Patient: sex M, age 24
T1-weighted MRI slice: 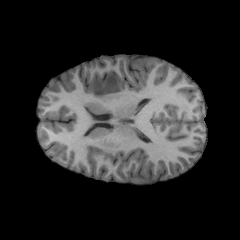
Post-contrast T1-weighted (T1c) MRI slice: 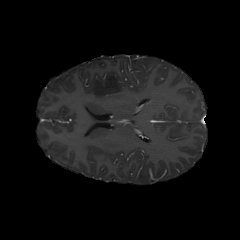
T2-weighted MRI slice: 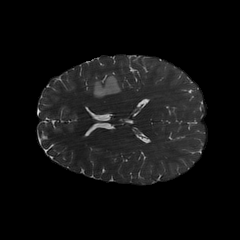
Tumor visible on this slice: yes
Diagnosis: Astrocytoma, IDH-mutant
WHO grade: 2